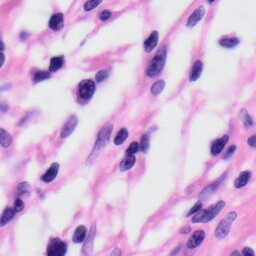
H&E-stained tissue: Skin